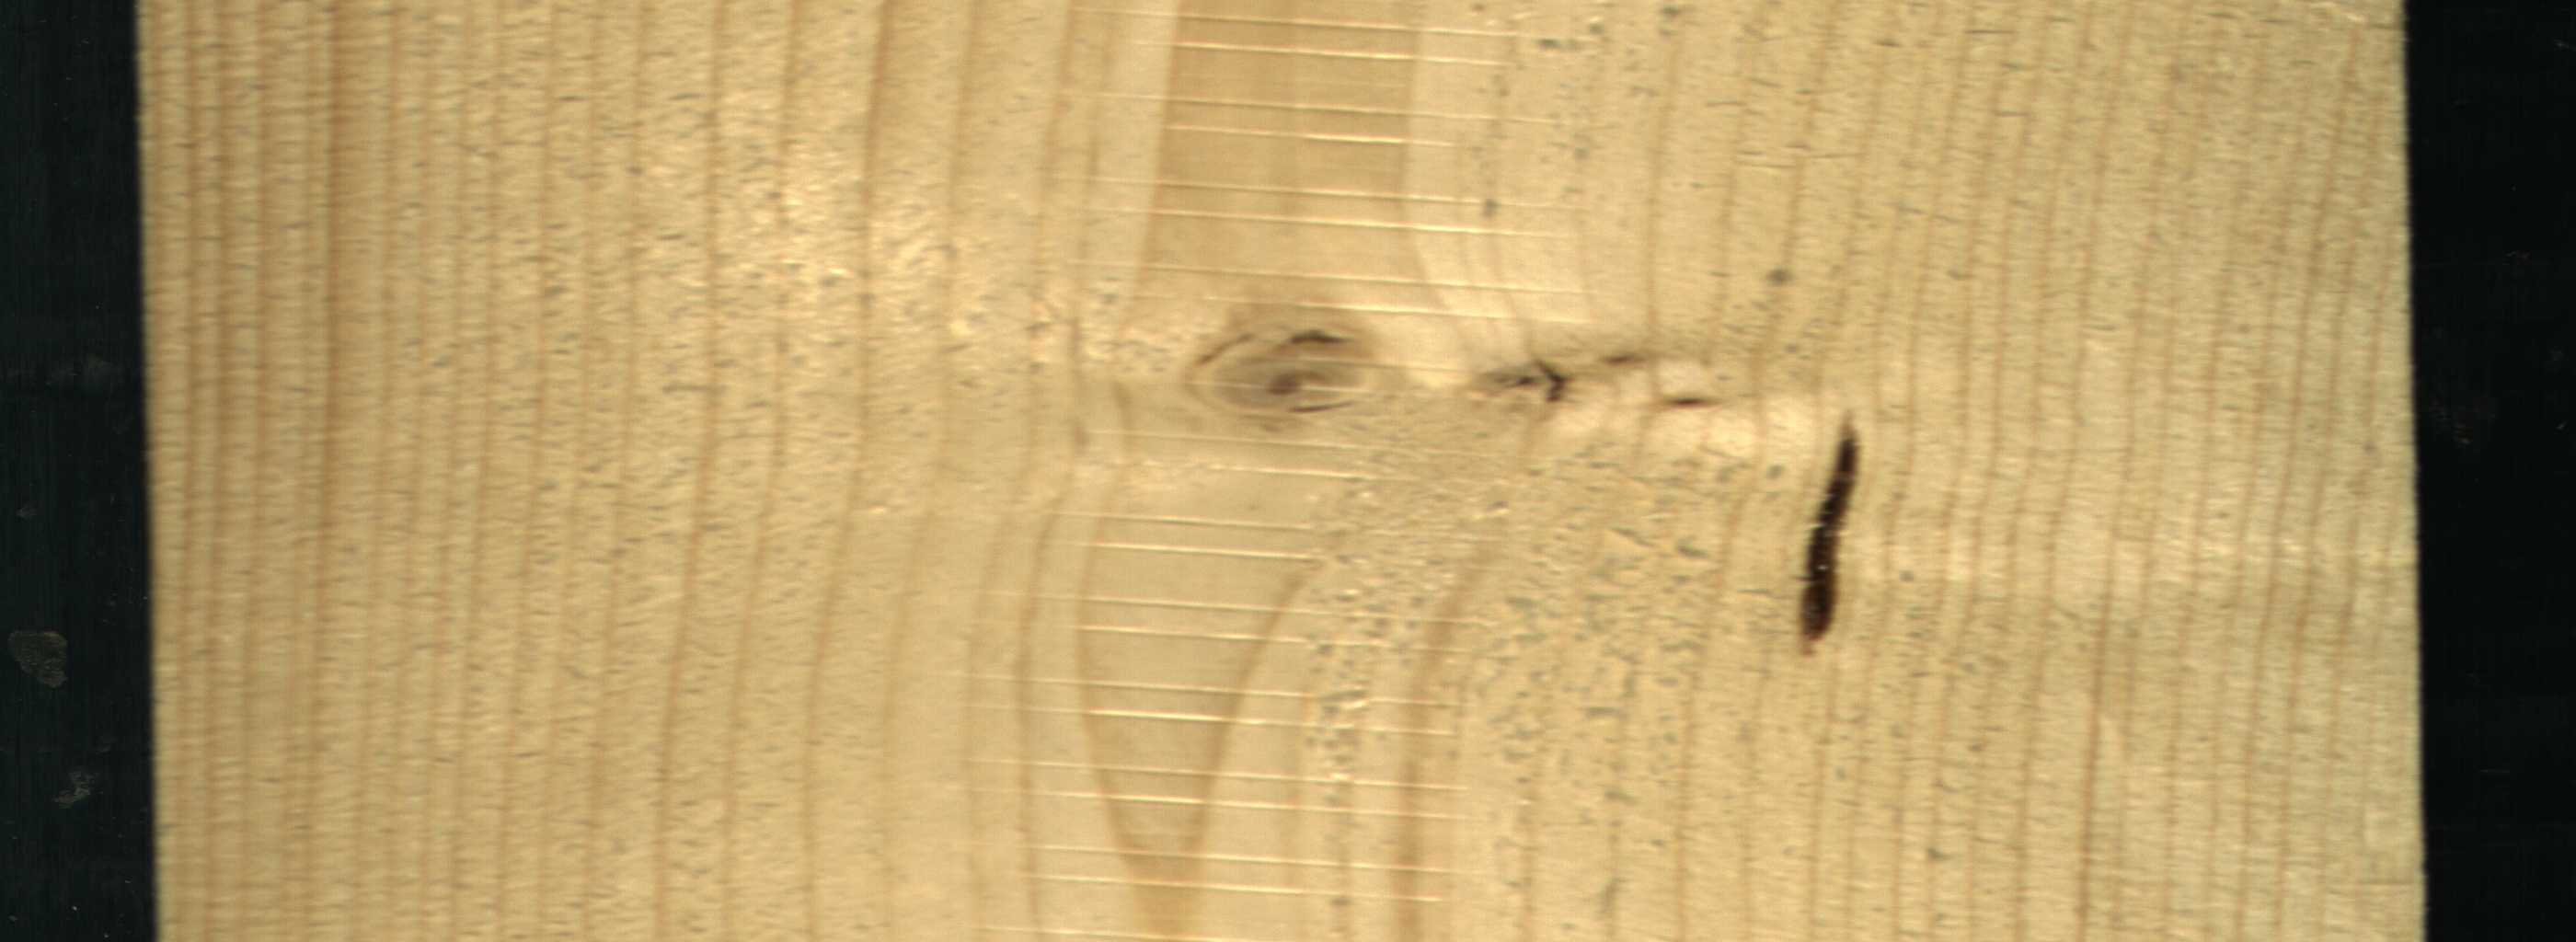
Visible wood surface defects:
resin
Live_Knot
Live_Knot
Live_Knot